Question: I have a 'TextBox' inside a 'ChildWindow' which I use for text input. I could not get the text box to scroll when the text does not fit inside so I wrapped it inside a 'ScrollViewer'
'''
<ScrollViewer Height="200" VerticalScrollBarVisibility="Auto">
<TextBox Name="TaskDescription" AcceptsReturn="True"></TextBox>
</ScrollViewer>
'''
When the text box is full, it scrolls and this is expected. However, I do not see the current edited line.

I read articles on making the 'ScrollViewer' automatically scroll but that will make my 'TextBox' scroll to the end which won't allow editing text somewhere in the middle as it will jump to the end as soon as a key is typed.
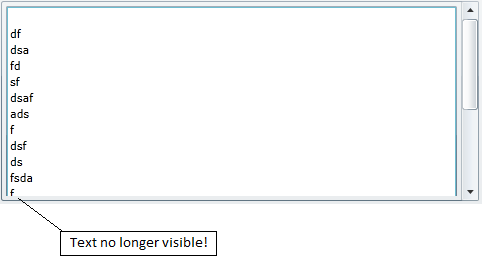
Answer: The ScrollViewer is trying to accommodate the size of the textbox, which is increasing in size. The better alternative to not use the scrollviewer and to let the textbox naturally place the scrollbars when needed. Nothing should need to be done so the textbox.